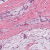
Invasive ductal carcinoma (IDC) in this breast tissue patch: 1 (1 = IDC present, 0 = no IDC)